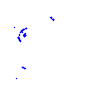
Particle: proton